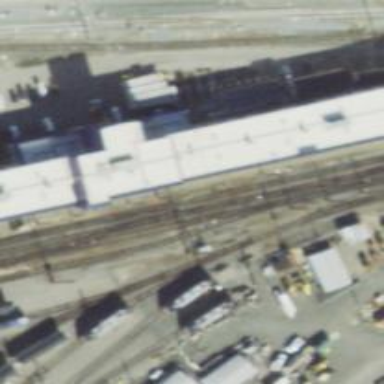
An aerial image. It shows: Railway yard with electrified contact lines.